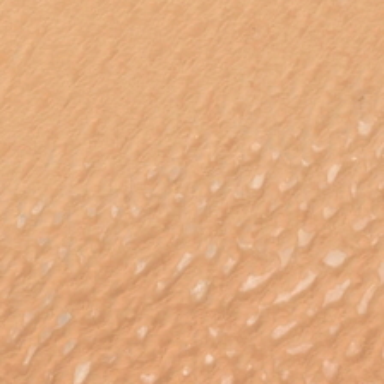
No plants grow in the vast desert .